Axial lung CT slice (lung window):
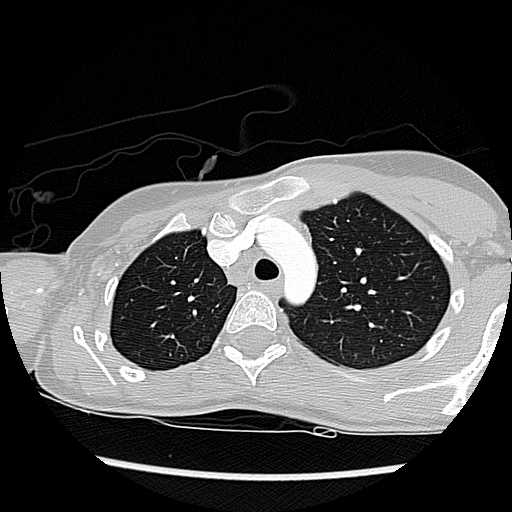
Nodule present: no